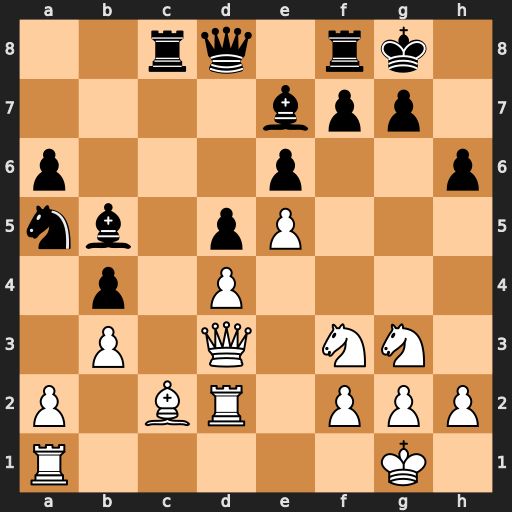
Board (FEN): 2rq1rk1/4bpp1/p3p2p/nb1pP3/1p1P4/1P1Q1NN1/P1BR1PPP/R5K1
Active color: w
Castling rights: -
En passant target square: -
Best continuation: Qh7#